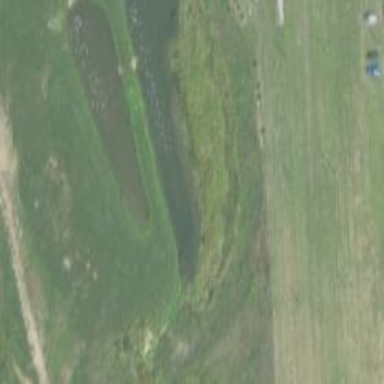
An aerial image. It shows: Pond with natural water.